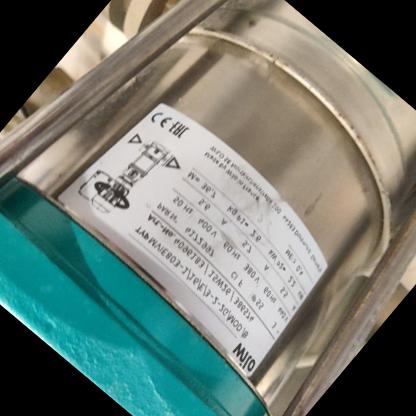
Klasa: tabliczka-znamionowa